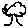
Label: tree